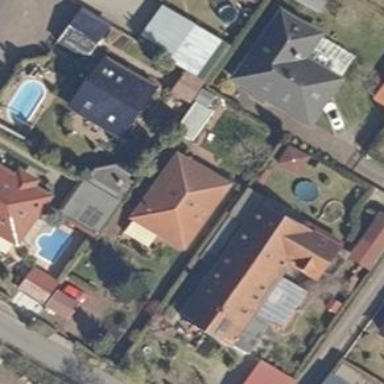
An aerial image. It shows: Detached building.